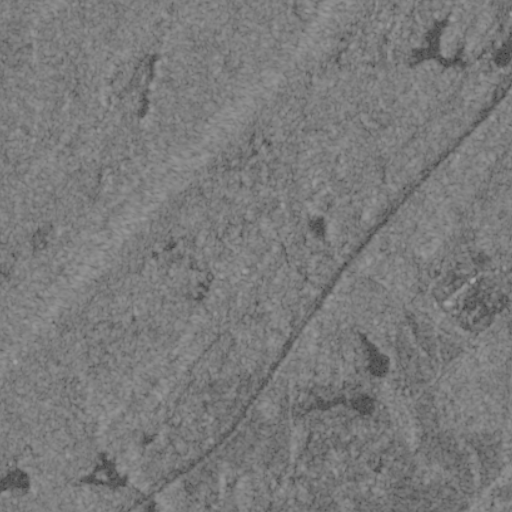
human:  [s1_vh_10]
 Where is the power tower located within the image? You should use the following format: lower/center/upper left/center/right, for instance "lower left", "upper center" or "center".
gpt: The power tower is located in the lower right of the image.
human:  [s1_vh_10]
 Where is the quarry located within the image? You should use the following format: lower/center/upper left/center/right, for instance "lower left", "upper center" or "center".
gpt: There is no quarry in the image.

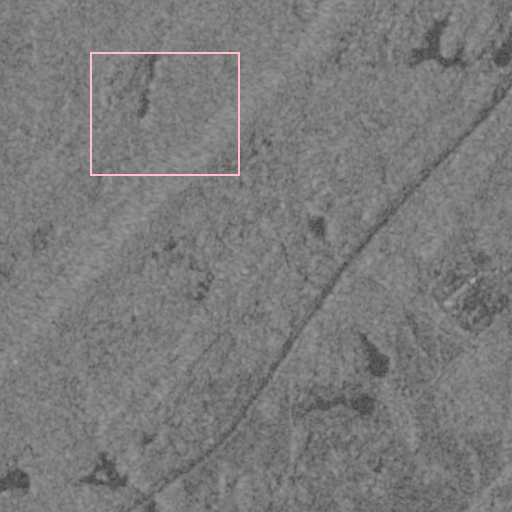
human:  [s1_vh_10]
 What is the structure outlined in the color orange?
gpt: There is no orange outline.
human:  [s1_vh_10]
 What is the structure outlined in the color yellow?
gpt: There is no structure outlined in yellow.